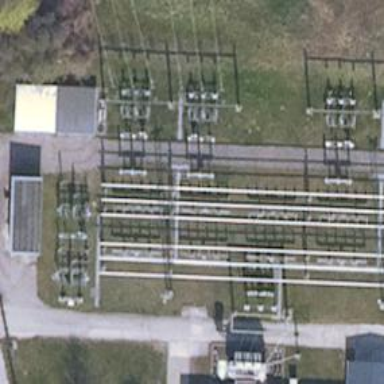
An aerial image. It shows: Power line with three cables.